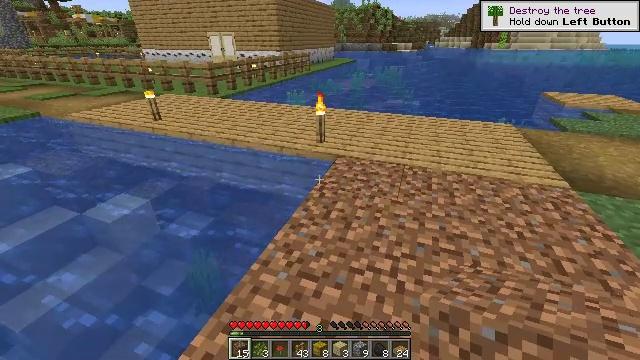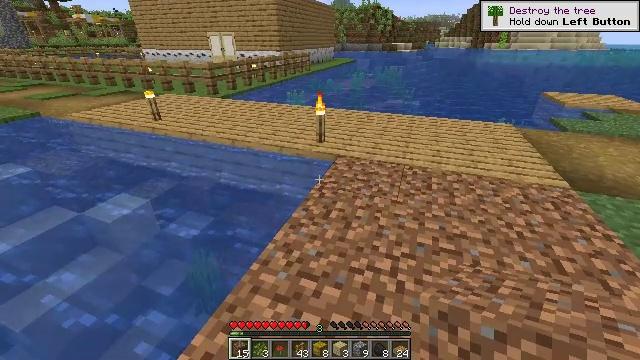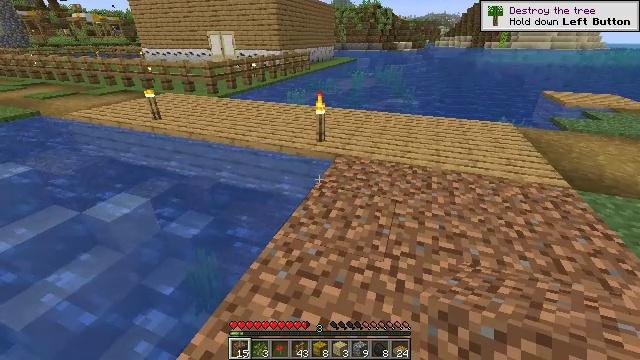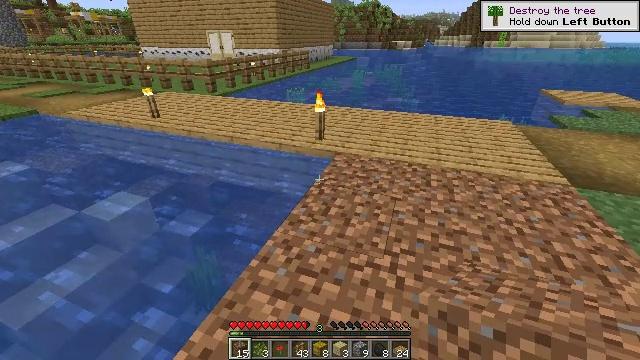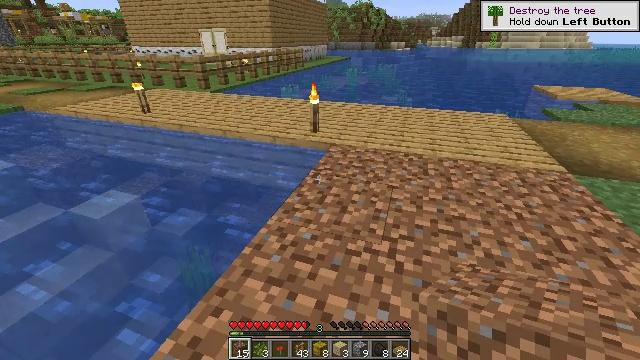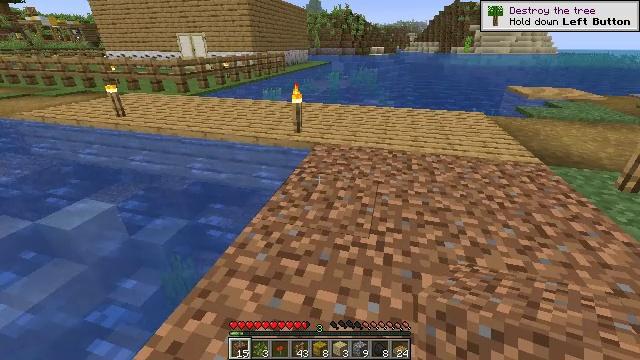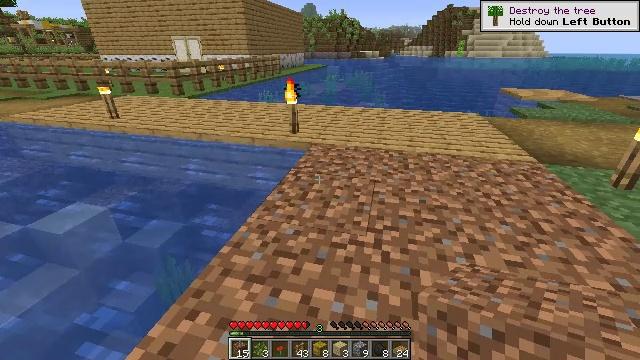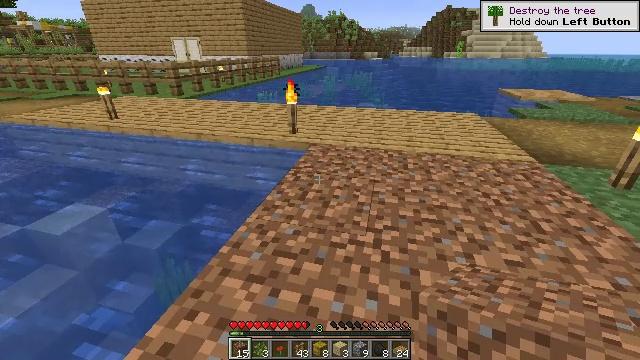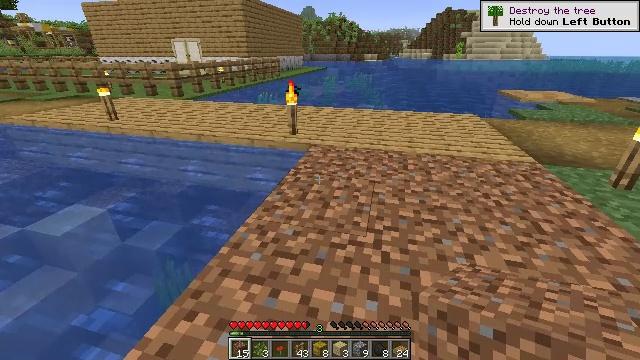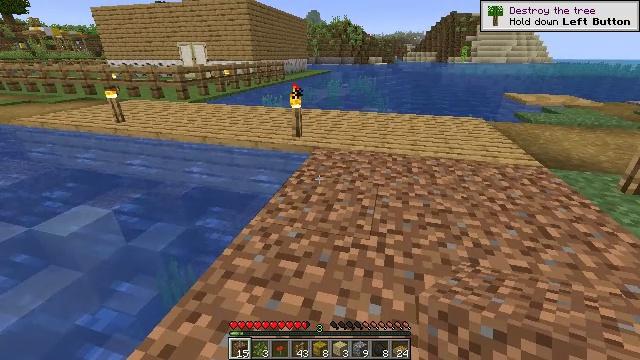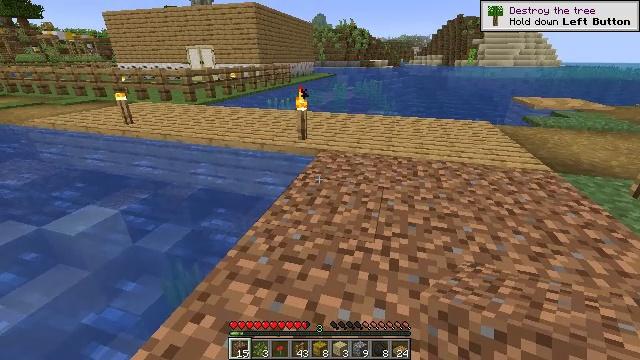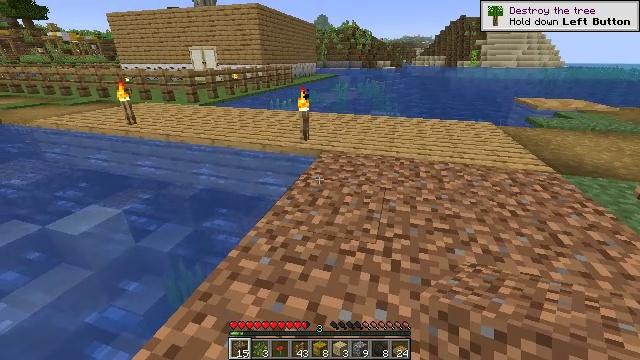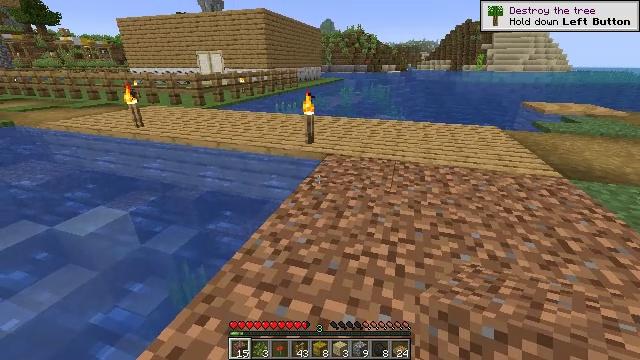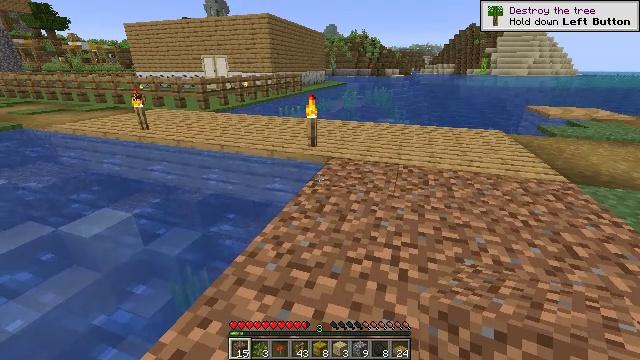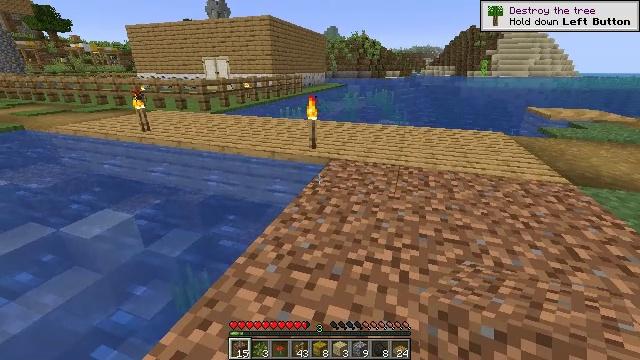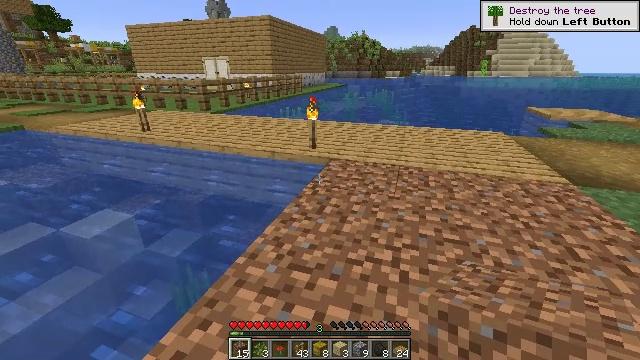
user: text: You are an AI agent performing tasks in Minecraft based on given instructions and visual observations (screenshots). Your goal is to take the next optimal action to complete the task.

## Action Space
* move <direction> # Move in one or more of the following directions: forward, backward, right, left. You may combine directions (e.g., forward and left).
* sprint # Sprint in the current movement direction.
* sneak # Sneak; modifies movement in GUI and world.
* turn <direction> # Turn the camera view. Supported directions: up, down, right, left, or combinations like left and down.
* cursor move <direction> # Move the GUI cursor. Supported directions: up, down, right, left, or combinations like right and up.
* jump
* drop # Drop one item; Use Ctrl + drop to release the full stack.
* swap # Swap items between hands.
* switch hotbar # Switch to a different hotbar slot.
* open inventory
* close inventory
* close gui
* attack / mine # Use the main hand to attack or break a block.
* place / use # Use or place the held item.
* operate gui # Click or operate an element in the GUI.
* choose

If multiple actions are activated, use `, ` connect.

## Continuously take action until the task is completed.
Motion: motion action
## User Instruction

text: Drop a dirt block.
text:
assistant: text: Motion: no_op
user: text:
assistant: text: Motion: sneak
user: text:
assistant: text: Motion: sneak
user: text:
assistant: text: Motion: sneak, turn right
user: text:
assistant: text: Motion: sneak, turn right and up
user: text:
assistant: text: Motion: sneak
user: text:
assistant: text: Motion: sneak
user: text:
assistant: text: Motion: sneak
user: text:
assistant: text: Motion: sneak
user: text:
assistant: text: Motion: sneak, turn left
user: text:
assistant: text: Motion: sneak
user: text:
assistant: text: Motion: sneak, turn left
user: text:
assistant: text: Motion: sneak
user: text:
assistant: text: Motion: sneak
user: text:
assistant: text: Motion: sneak
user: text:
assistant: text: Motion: sneak
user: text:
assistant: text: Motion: sneak
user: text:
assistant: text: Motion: sneak
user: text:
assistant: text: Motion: sneak, drop
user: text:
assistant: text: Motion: sneak, drop
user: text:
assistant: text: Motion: sneak, drop
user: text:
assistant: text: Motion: sneak, drop
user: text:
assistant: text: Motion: sneak, drop
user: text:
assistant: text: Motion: sneak, drop